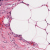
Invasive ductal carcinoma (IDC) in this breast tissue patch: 1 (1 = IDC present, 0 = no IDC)